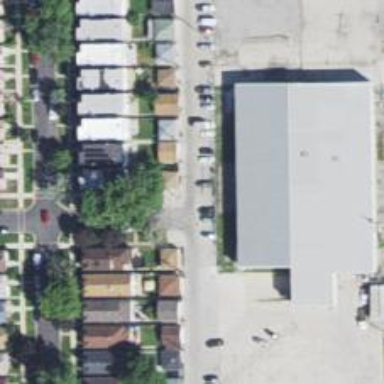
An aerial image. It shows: Alley classified as service road.